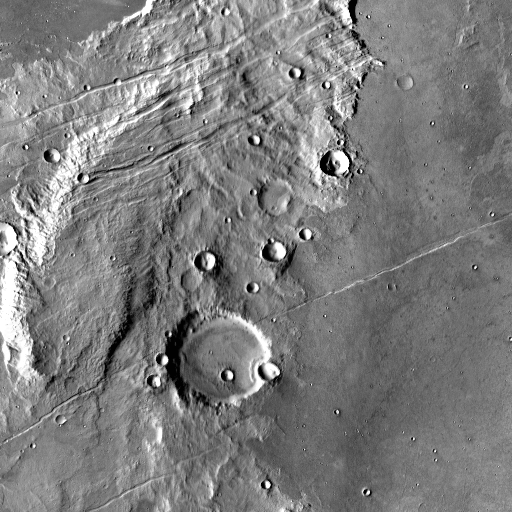
Crater classes present: Background, Other, Buried